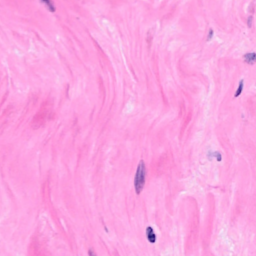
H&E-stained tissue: Breast